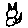
Label: cat